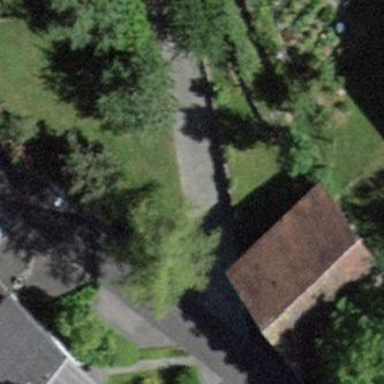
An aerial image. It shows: Barn.